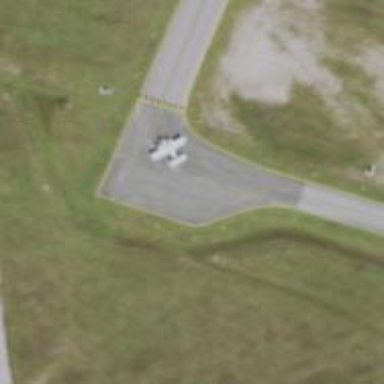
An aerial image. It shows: View of taxiway at the airport.